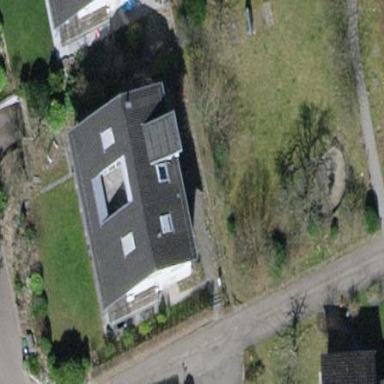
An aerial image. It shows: Detached building with tile roof.